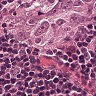
Metastatic tissue present: yes